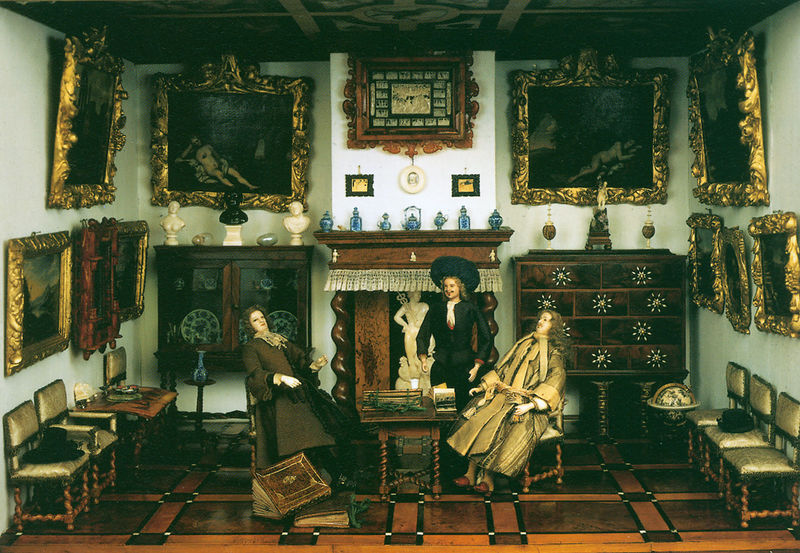
Titel: Die Kunstkammer im Puppenhaus von Petronella de la Court
Institution: Utrecht, Centraal Museum
Schlagwörter: menschen, hut, männer, raum, stühle, tisch, zimmer, barock, rahmen, teller, goldrahmen, holland, gold, interieur, kamin, bilder, schrank, kaminsims, parkett, blümchen, figuren, verzierung, buch, porzellan, fliesen, heiter, puppen, vitrine, intarsien, china, wachs, gut, kabinett, büsten, einrichtung, globus, puppenstube, delft, glasschrank, wachsfiguren, gahmen, zimmet, wachspuppen